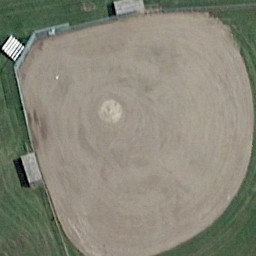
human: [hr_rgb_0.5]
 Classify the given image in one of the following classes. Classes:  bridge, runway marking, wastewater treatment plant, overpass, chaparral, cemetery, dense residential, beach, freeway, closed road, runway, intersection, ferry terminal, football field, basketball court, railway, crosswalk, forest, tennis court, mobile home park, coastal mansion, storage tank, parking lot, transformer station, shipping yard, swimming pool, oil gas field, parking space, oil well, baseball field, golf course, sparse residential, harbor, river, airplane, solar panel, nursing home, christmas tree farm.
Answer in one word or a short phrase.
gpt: baseball field